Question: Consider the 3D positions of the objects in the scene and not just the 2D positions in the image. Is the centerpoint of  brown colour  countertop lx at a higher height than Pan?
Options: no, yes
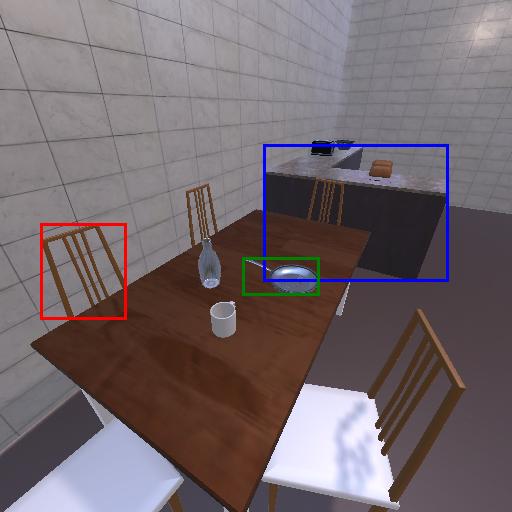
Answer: no